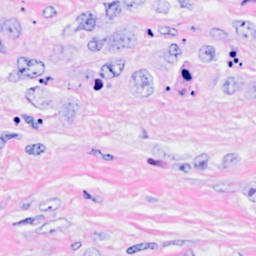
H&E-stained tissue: Breast